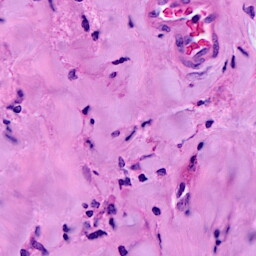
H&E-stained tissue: Breast